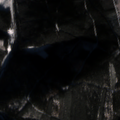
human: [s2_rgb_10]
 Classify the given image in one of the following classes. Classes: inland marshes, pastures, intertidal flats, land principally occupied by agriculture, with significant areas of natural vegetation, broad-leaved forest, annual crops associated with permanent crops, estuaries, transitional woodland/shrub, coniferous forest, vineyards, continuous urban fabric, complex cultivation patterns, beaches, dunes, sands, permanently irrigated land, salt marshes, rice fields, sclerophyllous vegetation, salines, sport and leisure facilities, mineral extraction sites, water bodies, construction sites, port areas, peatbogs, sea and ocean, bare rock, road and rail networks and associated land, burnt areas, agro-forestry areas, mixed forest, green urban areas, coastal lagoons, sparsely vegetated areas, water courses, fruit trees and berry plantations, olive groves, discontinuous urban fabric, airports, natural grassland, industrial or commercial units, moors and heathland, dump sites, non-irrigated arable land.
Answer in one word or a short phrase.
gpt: complex cultivation patterns, coniferous forest